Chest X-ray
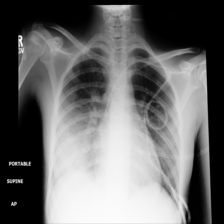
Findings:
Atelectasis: negative
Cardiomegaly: negative
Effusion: positive
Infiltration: positive
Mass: negative
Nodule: negative
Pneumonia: negative
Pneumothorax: negative
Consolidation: negative
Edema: negative
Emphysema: negative
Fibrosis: negative
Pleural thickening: negative
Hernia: negative